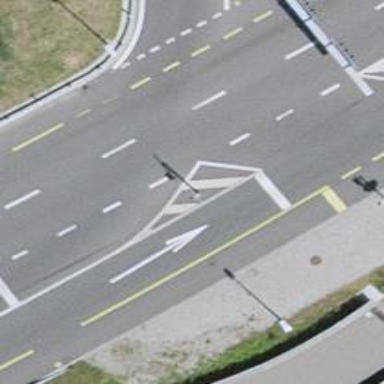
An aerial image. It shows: Secondary road with asphalt surface and designated cycle lane.